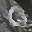
Label: 0